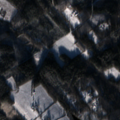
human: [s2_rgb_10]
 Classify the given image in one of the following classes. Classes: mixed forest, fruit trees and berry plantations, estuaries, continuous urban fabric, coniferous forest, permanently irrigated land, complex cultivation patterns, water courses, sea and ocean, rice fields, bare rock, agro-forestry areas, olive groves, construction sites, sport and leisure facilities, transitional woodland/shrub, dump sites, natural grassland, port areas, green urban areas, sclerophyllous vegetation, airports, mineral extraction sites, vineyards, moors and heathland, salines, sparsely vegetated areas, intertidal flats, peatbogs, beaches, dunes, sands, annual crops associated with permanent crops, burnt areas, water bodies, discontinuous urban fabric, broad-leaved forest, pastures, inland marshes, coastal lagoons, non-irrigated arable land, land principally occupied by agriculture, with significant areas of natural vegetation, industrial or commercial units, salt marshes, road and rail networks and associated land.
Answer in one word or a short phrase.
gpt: broad-leaved forest, mixed forest